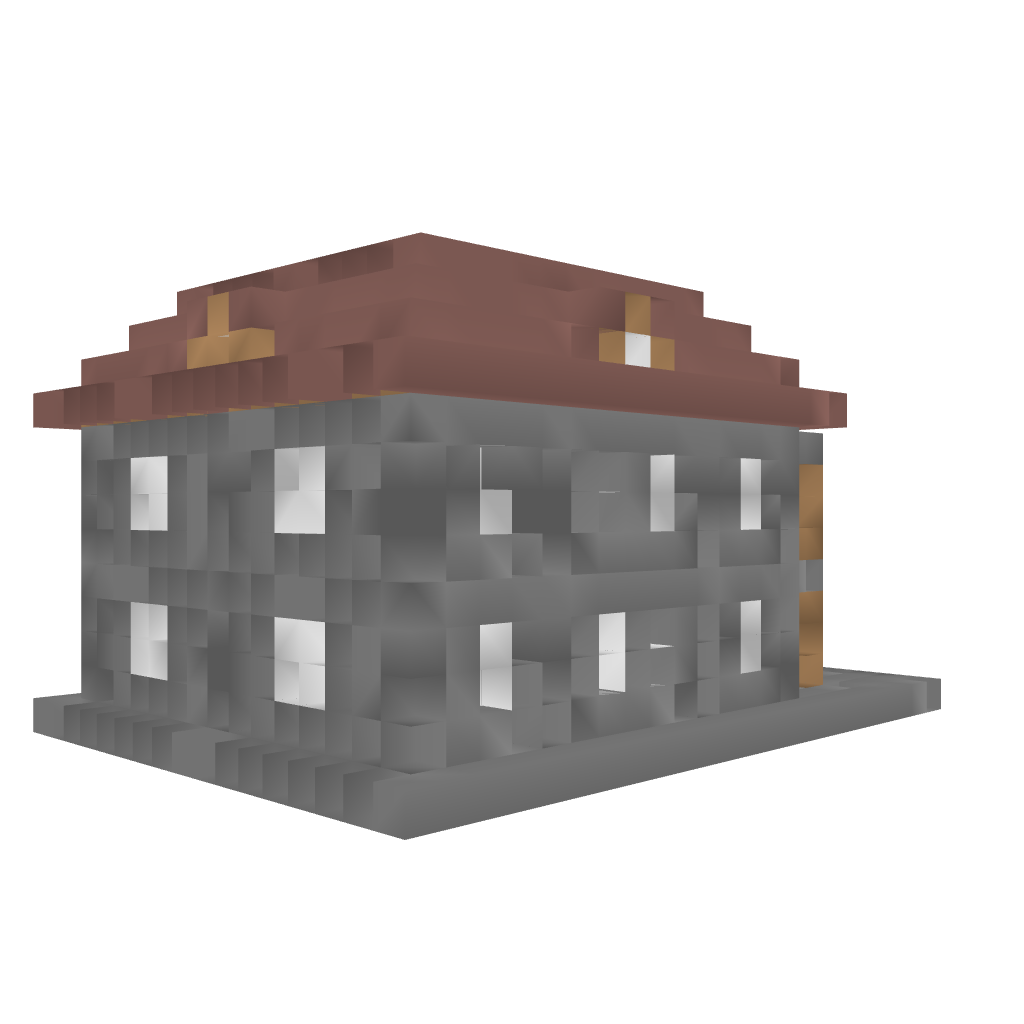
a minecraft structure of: House #1 By JJcash bad low quality